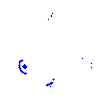
Particle: kaon